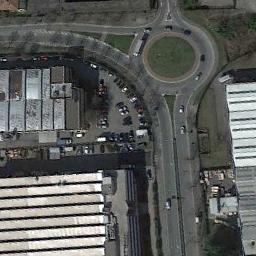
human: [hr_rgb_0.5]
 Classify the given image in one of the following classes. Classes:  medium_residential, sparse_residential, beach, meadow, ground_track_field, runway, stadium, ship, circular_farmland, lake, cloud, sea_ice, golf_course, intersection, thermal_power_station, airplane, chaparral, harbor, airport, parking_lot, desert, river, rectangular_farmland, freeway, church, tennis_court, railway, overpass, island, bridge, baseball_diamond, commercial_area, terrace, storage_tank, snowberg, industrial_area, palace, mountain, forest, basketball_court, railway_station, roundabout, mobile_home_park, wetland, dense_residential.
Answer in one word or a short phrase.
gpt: roundabout